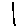
Label: line